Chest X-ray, PA view. Patient: 75 years old, sex F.
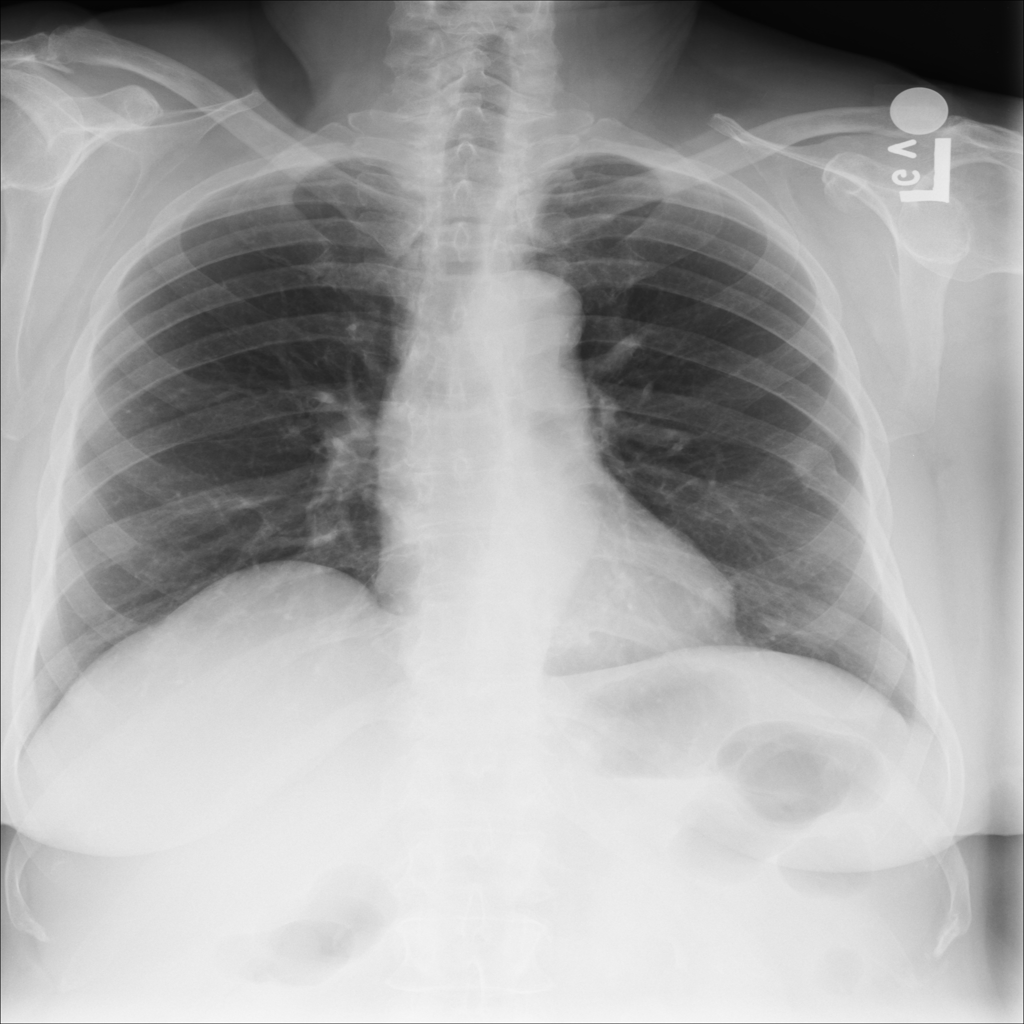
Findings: No Finding